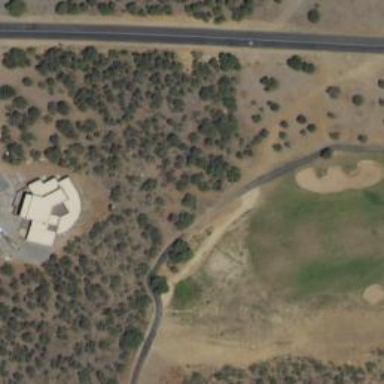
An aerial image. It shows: Golf bunker filled with sandy terrain.